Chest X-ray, PA view. Patient: 47 years old, sex M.
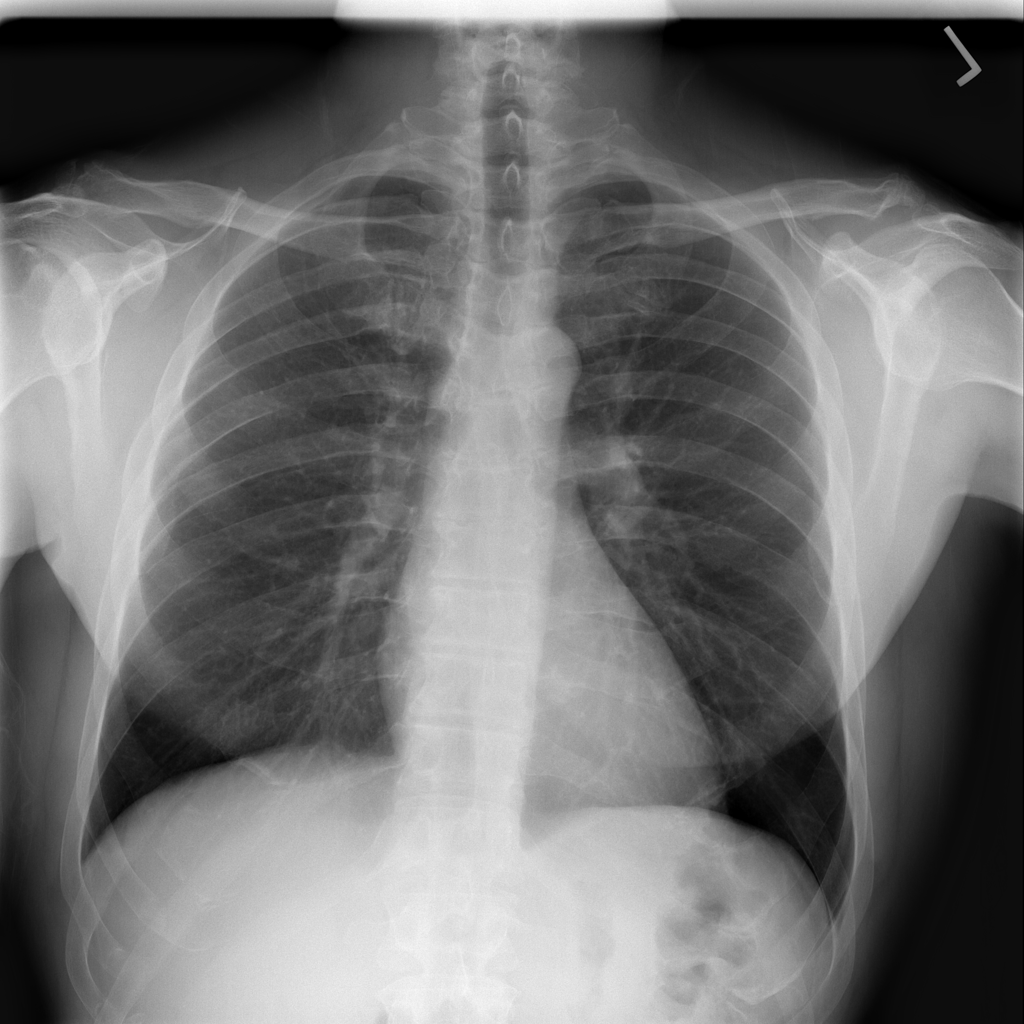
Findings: No Finding